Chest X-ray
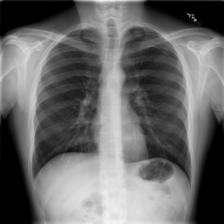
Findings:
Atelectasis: negative
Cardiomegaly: negative
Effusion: negative
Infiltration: negative
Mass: negative
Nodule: negative
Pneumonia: negative
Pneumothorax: negative
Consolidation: negative
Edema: negative
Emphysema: negative
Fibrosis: negative
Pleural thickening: negative
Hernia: negative